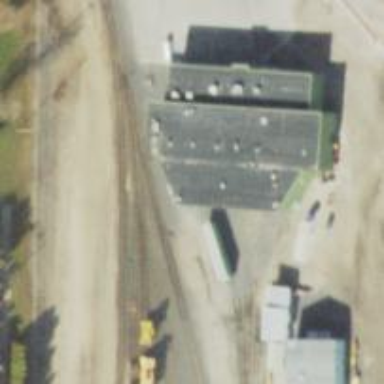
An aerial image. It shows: Railway spur service.